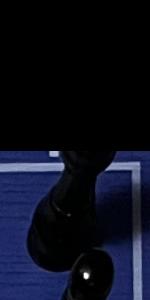
Label: Rook_Black